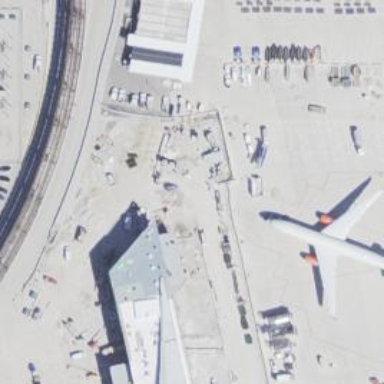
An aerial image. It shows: Airport gate.